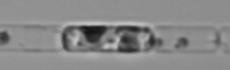
Label: Guinardia_delicatula_TAG_internal_parasite